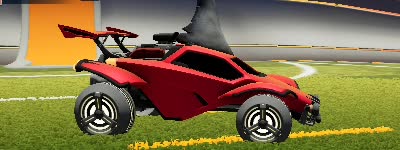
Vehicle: octane